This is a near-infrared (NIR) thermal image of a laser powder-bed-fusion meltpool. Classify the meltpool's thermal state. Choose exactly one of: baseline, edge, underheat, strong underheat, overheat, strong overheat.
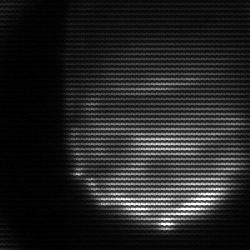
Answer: edge